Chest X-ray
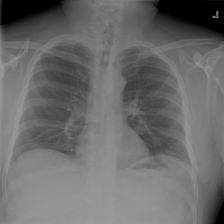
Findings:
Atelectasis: negative
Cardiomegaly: negative
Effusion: negative
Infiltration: negative
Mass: negative
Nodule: negative
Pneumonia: negative
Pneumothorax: negative
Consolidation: negative
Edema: negative
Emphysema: negative
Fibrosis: negative
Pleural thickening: negative
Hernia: negative